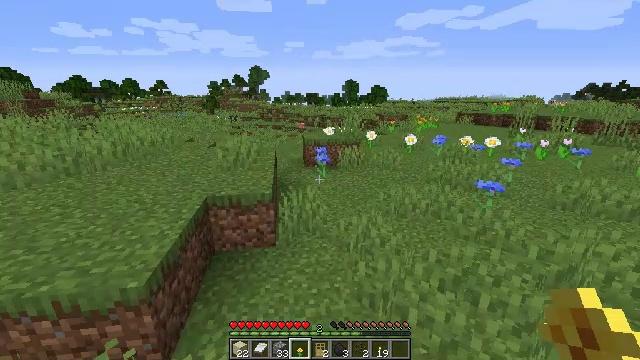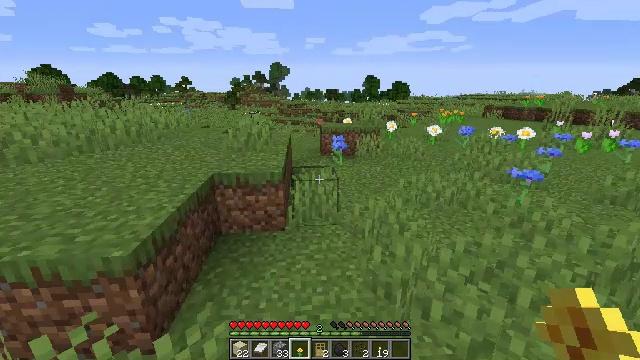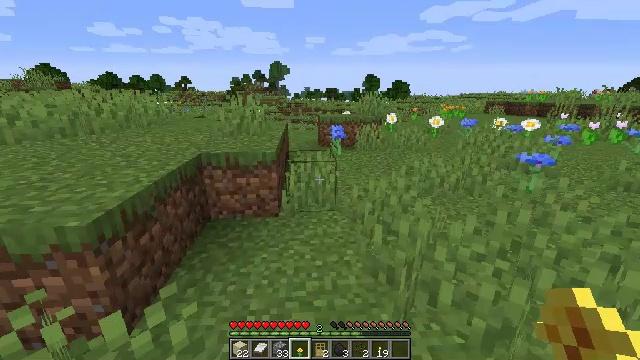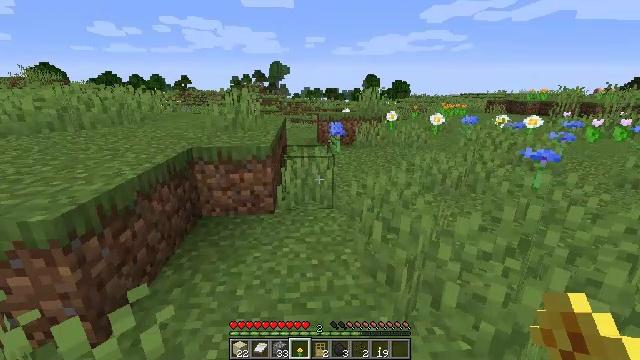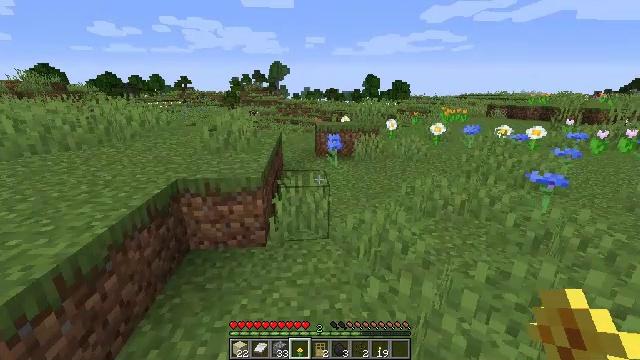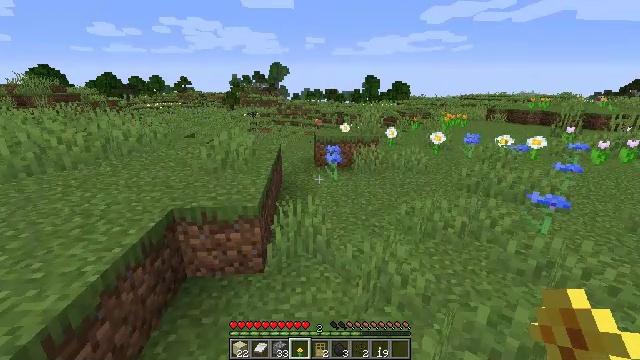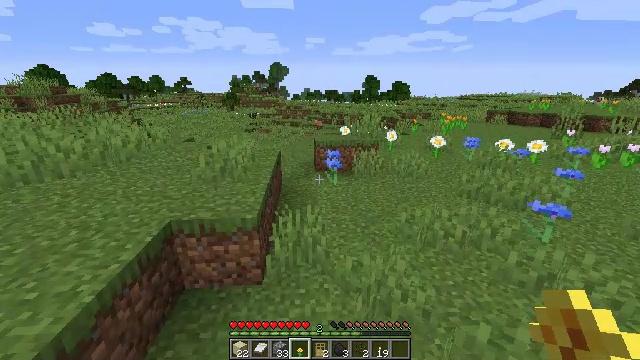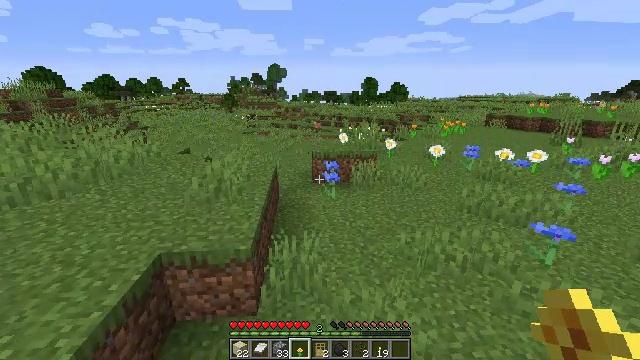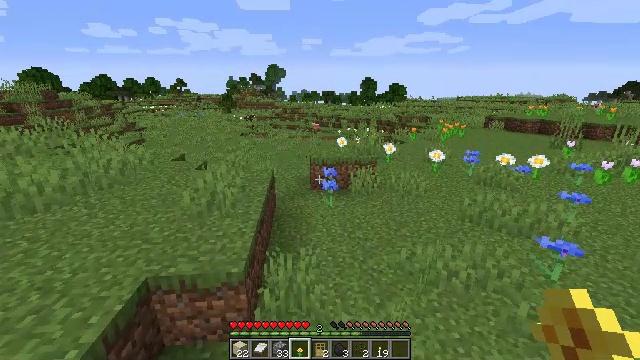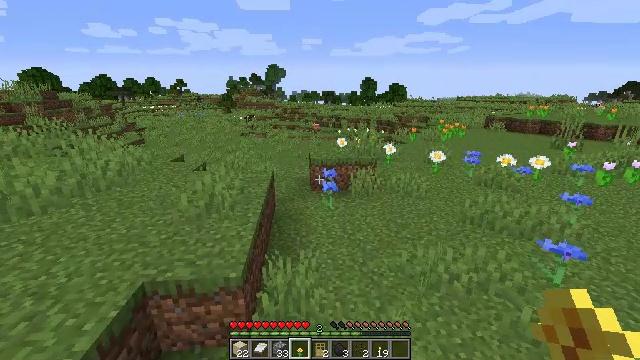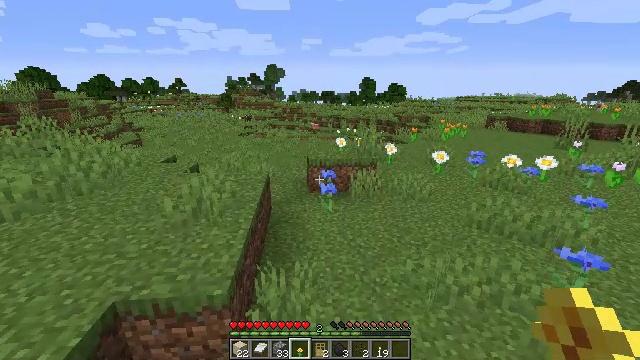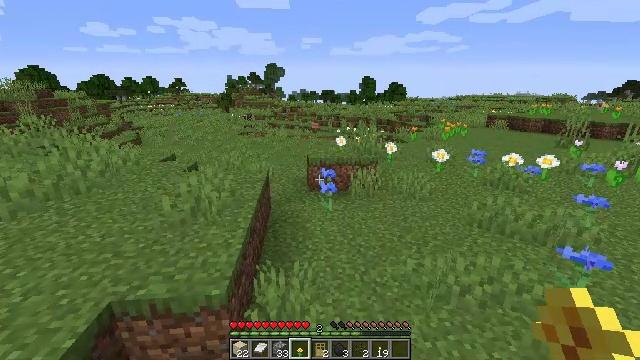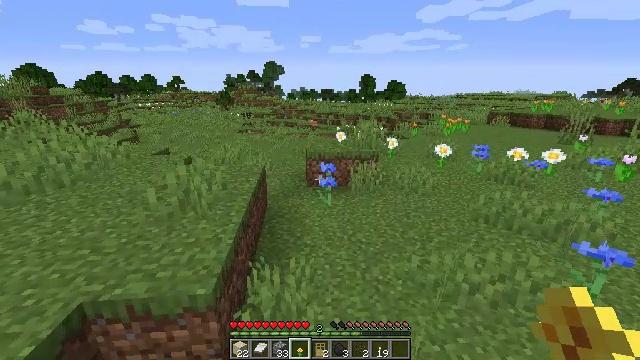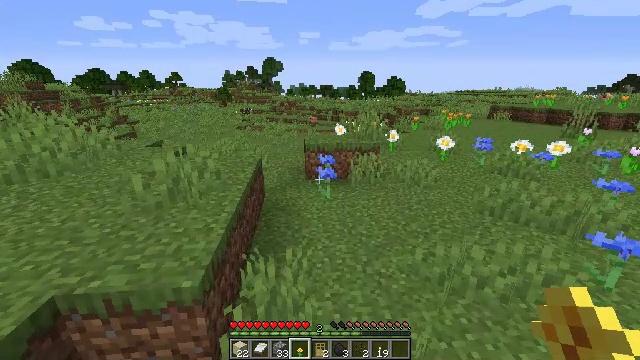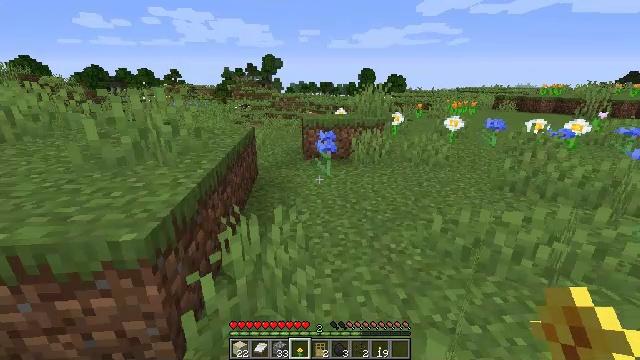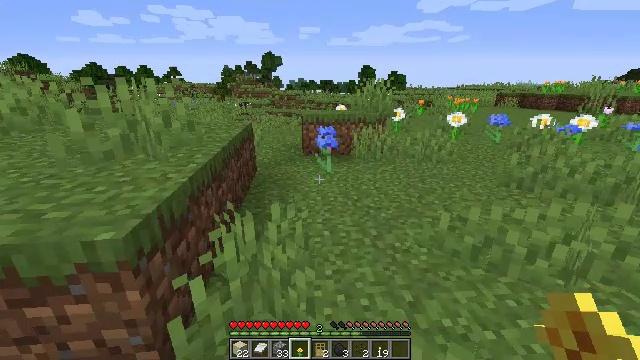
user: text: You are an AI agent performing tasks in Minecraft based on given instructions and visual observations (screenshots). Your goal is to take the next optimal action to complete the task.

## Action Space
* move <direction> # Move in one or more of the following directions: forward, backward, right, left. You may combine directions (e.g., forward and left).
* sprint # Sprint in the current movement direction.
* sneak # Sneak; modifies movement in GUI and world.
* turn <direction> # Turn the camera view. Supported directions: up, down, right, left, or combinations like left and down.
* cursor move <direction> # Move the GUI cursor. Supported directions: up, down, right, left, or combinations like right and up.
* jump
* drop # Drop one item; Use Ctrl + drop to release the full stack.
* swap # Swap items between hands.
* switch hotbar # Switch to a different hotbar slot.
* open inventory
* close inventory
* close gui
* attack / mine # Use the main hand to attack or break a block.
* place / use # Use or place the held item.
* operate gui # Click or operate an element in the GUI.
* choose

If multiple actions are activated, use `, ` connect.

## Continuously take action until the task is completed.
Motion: motion action
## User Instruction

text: Gather a cornflower for decorations.
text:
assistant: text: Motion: move forward, turn left, jump
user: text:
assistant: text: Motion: move forward, jump
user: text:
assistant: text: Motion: move forward, jump
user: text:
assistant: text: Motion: move forward, jump
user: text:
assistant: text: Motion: move forward, jump
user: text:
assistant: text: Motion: move forward, jump
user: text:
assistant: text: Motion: move forward
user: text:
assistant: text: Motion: move forward
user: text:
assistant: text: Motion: move forward
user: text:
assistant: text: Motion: move forward
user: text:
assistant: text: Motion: move forward
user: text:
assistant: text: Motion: move forward
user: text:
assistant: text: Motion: move forward
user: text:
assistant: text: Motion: move forward
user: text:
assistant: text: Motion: move forward
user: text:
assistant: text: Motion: move forward
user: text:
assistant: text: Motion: move forward
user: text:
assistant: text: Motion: move forward
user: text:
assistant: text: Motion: move forward, turn down
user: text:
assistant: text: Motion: move forward
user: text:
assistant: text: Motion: move forward
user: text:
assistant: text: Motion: move forward
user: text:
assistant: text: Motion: move forward, turn down
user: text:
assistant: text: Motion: move forward, turn down
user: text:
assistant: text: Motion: move forward, attack / mine
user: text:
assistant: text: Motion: move forward, attack / mine
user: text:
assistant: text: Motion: move forward, attack / mine
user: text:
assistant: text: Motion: move forward, attack / mine
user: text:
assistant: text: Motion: move forward, attack / mine
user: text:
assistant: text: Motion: move forward, turn down, attack / mine